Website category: university
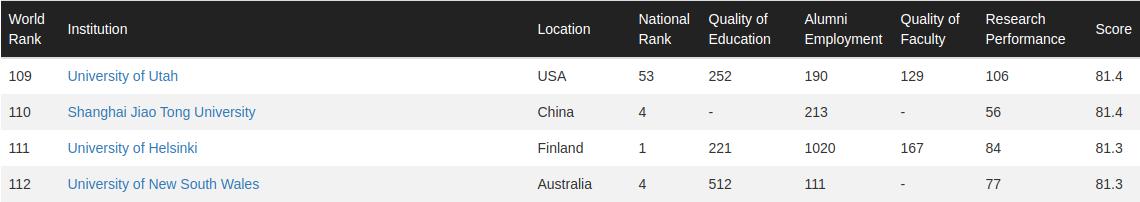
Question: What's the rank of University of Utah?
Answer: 109

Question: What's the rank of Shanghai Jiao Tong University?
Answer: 110

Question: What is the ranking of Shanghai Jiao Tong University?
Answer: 110

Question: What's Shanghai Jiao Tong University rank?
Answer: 110

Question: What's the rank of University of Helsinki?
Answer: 111

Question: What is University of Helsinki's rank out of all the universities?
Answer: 111

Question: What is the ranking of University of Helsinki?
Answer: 111

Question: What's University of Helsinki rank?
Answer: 111

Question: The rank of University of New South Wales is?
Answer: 112

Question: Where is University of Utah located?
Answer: USA

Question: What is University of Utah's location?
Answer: USA

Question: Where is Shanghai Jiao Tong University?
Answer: China

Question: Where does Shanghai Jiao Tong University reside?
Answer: China

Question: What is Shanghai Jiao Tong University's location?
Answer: China

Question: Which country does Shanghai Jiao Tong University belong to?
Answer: China

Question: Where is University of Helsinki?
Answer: Finland

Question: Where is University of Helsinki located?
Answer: Finland

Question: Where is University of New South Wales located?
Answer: Australia

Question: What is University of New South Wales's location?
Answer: Australia

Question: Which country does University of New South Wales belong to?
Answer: Australia

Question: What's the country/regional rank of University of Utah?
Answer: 53

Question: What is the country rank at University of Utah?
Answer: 53

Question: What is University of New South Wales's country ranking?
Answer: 4

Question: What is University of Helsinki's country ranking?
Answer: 1

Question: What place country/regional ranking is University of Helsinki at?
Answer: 1

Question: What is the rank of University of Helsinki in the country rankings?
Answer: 1

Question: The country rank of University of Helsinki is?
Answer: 1

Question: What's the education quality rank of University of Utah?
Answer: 252

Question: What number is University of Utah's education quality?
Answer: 252

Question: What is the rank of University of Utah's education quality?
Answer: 252

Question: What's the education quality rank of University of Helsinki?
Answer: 221

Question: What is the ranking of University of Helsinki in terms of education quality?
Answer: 221

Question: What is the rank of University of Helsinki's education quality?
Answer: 221

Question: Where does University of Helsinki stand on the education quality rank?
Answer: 221

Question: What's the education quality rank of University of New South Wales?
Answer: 512

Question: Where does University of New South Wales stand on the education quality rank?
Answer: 512

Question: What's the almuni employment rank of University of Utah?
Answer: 190

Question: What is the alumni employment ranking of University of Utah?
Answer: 190

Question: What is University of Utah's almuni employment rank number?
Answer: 190

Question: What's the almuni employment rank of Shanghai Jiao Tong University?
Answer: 213

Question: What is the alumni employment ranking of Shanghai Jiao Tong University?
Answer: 213

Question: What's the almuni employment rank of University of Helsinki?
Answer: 1020

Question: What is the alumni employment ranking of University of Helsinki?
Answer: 1020

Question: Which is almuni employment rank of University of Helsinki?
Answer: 1020

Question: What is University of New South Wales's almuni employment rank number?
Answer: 111

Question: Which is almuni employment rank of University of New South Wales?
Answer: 111

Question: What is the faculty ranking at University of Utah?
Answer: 129

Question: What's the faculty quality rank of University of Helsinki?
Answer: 167

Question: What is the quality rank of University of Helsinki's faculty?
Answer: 167

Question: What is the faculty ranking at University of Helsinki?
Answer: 167

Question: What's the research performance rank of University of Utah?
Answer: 106

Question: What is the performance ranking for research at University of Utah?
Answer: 106

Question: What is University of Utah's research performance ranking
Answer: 106

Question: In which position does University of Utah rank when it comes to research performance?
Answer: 106

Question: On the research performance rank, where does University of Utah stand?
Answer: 106

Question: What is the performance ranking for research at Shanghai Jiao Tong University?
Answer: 56

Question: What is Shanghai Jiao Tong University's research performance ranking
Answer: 56

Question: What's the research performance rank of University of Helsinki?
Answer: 84

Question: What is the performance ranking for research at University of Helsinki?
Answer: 84

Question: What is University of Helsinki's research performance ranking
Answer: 84

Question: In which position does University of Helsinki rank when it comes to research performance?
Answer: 84

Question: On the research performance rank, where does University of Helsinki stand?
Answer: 84

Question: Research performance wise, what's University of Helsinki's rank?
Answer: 84

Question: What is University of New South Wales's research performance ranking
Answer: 77